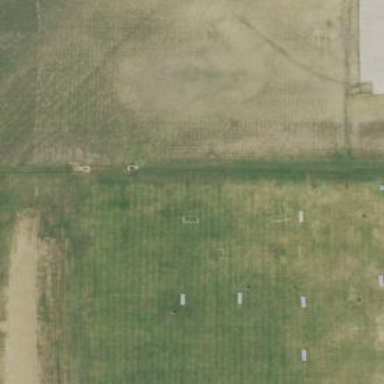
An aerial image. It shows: Soccer pitch for outdoor sports and leisure activities.